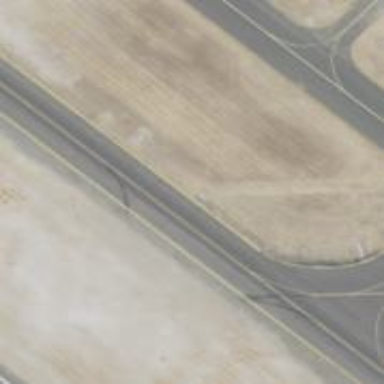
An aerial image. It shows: Asphalt taxiway in the airport.